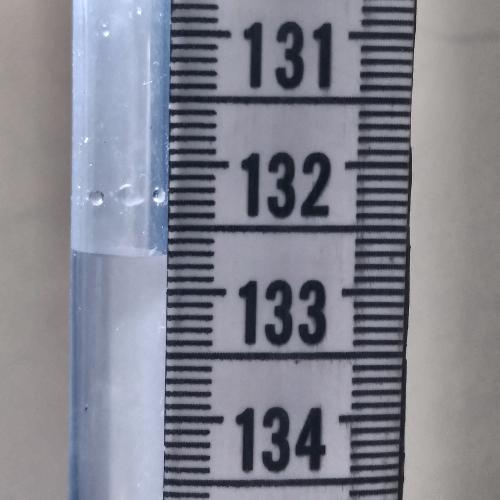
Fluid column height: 132.7 cm